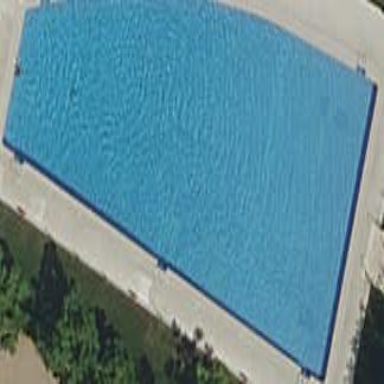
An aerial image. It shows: Swimming pool located in leisure land.